Question: Count the number of objects in the diagram.
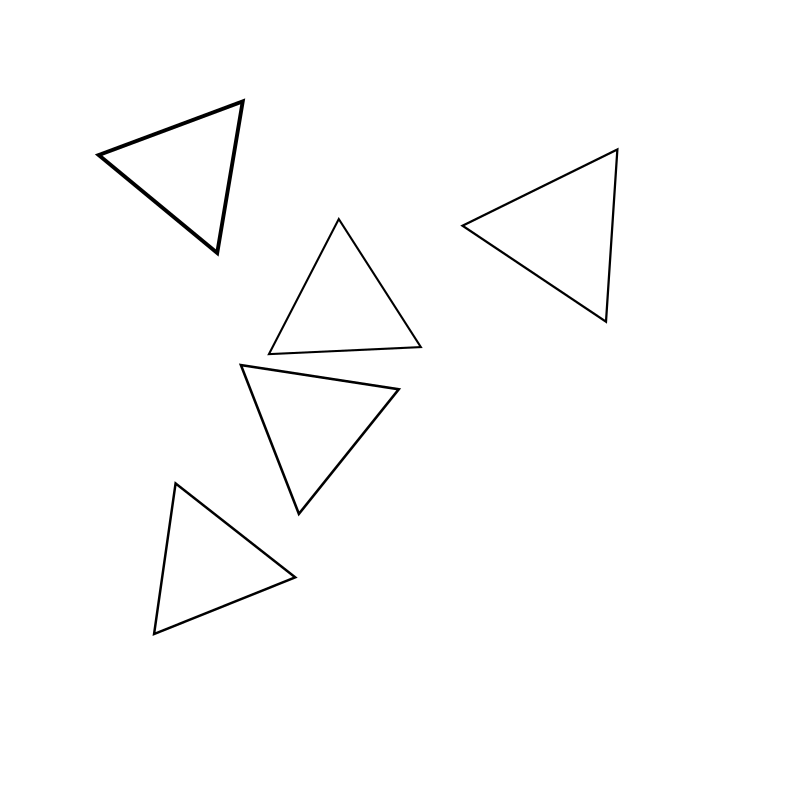
Answer: 5